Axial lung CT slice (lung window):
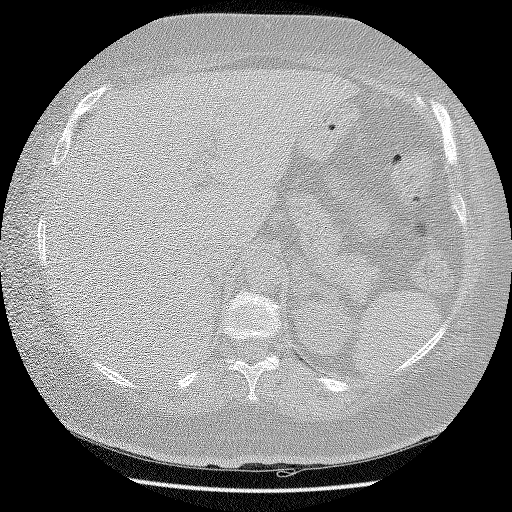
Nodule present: no